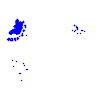
Particle: pion